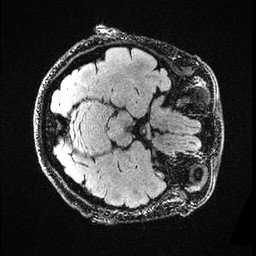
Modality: FLAIR
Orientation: axial
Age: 49
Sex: female
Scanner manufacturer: ge
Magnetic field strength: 3 T
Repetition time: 4.802 s
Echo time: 0.1164 s